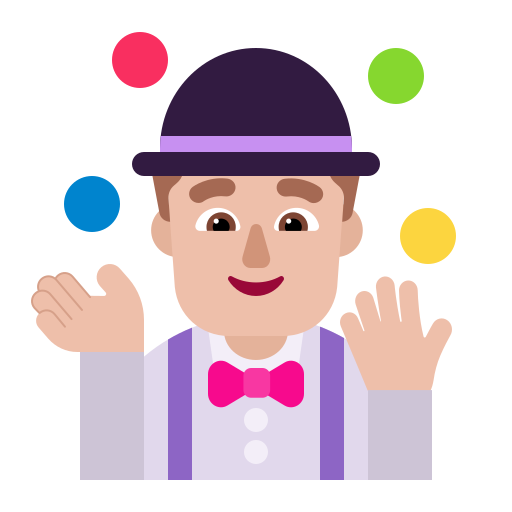
man juggling flat  light